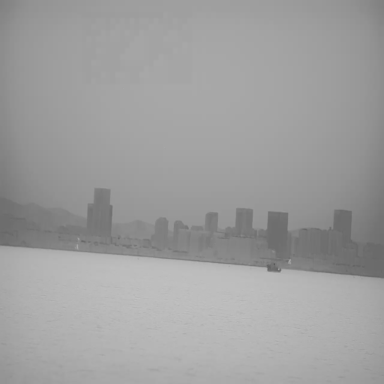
There is a bulk_carrier in the infrared image.